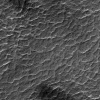
Atmospheric dust classification: not_dusty